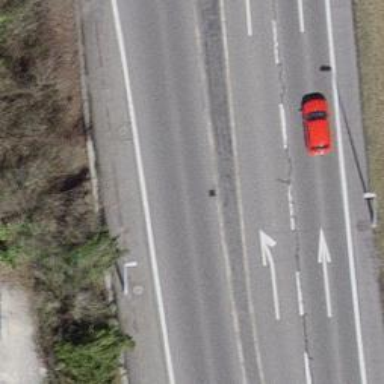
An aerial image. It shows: Primary road with asphalt surface.